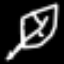
Label: leaf